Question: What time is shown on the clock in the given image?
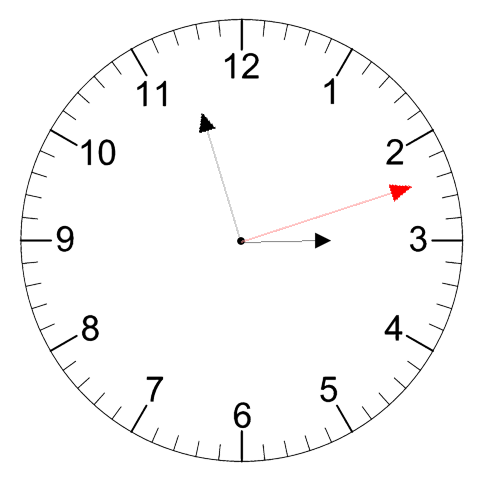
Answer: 02:57:12